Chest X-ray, PA view. Patient: 42 years old, sex F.
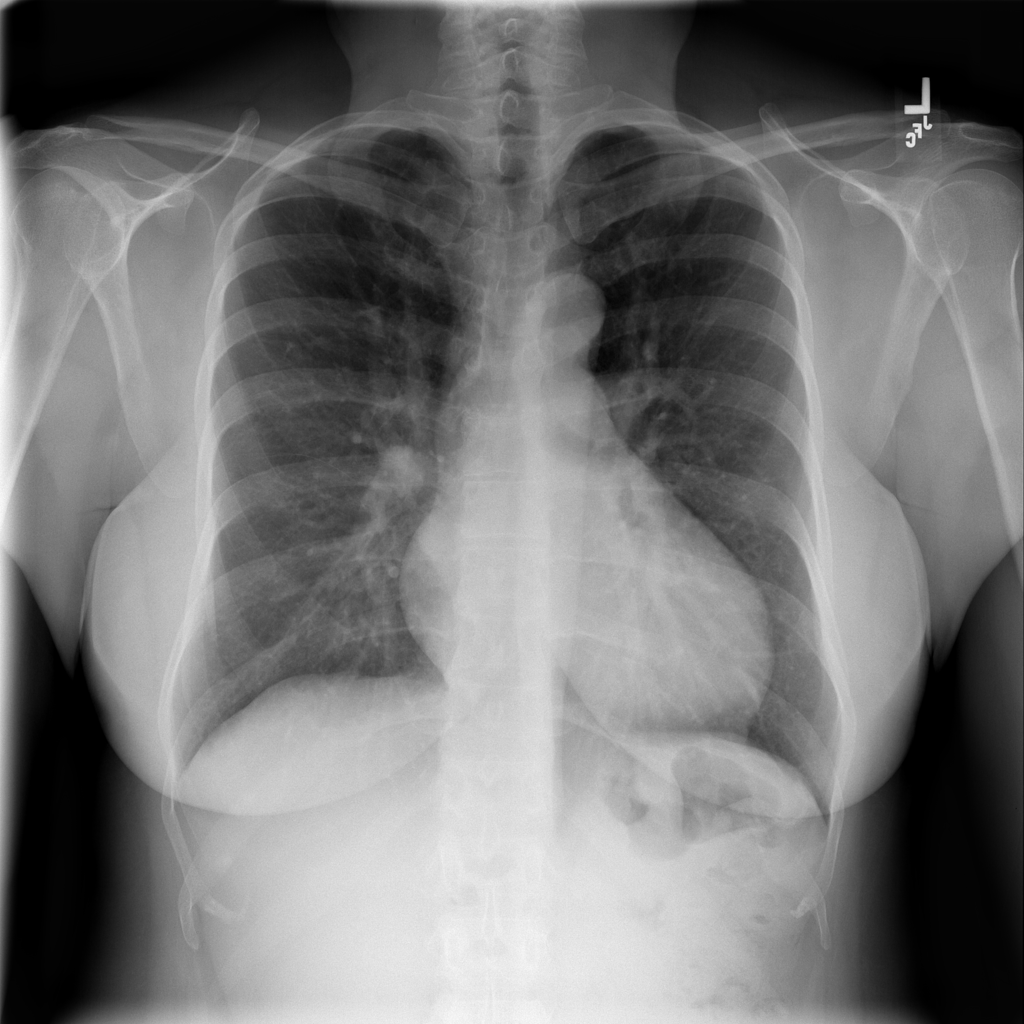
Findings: No Finding